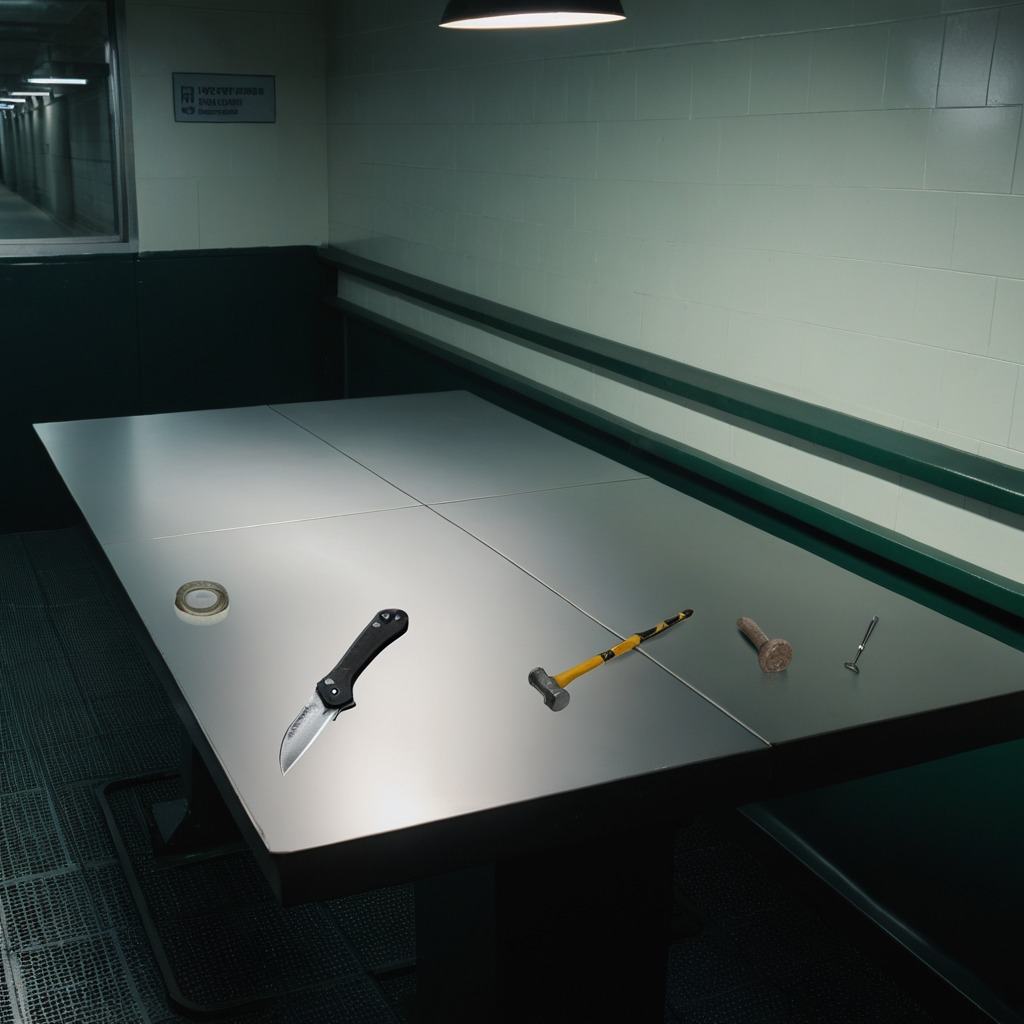
A ball bearing, a utility knife, a metal machine screw, an iron nail, and a hammer are lying on the clean empty table in a railway signal maintenance room.